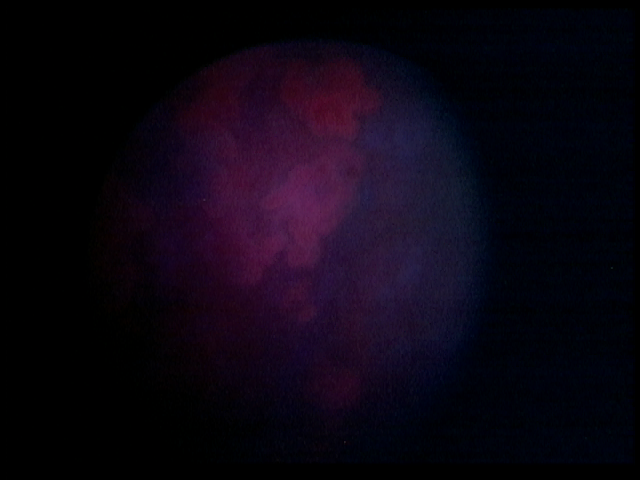
Modality: BLC
Class: Malignant
Subclass: LowGradePapillary
Secondary subclass: HighGradePapillary
Lesion: L2
Stage: Ta
Morphology: Papillary
Bladder cancer association: Yes